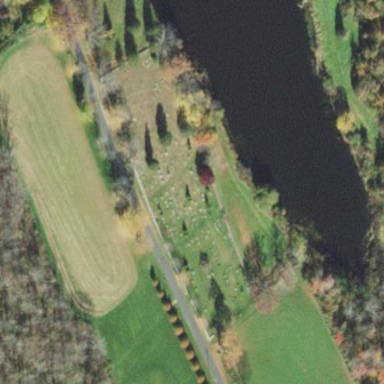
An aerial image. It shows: Cemetery.